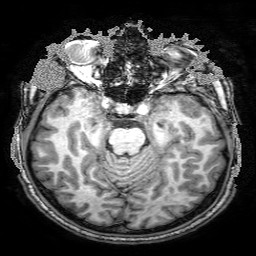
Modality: T1w
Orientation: axial
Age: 18
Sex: male
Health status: ill
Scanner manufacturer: philips
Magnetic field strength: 3 T
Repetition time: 8.095 s
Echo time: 3.712 s